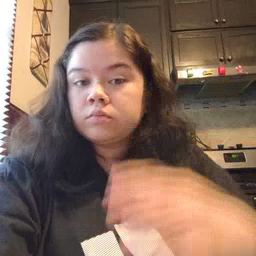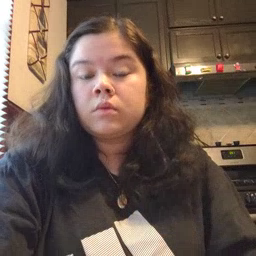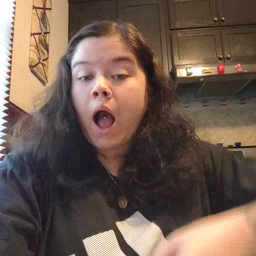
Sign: high